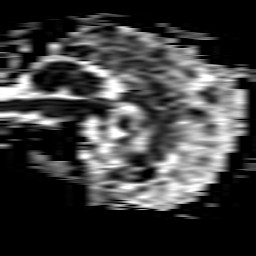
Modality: ADC
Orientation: sagittal
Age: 73
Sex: male
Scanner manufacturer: philips
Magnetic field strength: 1.5 T
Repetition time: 4.824 s
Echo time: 0.07764 s